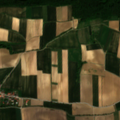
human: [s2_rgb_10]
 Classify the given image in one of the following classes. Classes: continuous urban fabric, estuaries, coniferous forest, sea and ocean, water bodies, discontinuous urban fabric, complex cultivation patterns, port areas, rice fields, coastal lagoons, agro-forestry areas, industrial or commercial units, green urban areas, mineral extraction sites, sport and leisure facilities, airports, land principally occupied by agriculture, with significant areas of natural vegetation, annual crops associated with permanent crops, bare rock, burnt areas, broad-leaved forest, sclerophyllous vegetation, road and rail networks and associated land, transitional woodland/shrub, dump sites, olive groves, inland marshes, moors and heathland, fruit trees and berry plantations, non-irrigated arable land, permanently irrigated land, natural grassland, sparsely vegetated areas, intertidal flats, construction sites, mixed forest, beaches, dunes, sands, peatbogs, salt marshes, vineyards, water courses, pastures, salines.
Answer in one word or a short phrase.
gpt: discontinuous urban fabric, non-irrigated arable land, land principally occupied by agriculture, with significant areas of natural vegetation, broad-leaved forest